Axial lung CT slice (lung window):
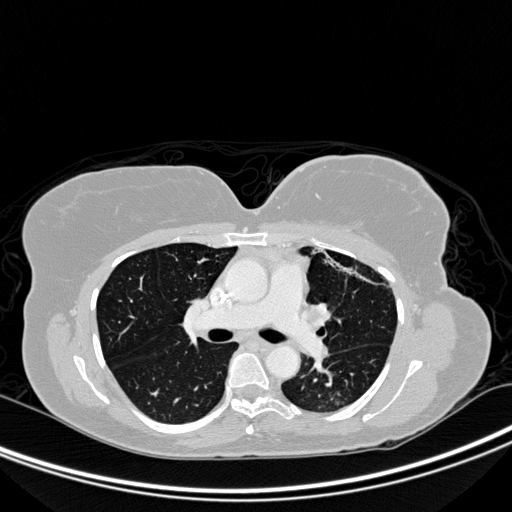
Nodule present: no